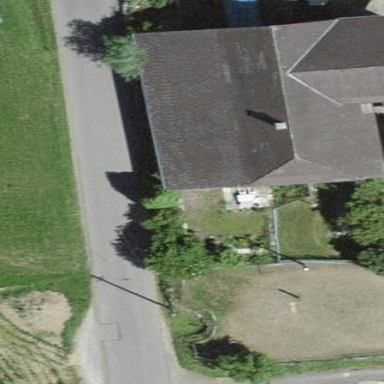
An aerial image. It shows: Farm building.